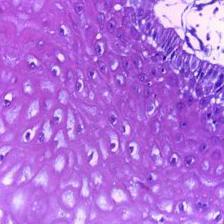
Diagnosis: Normal